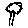
Label: tree